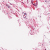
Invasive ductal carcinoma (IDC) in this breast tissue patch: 0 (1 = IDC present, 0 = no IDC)